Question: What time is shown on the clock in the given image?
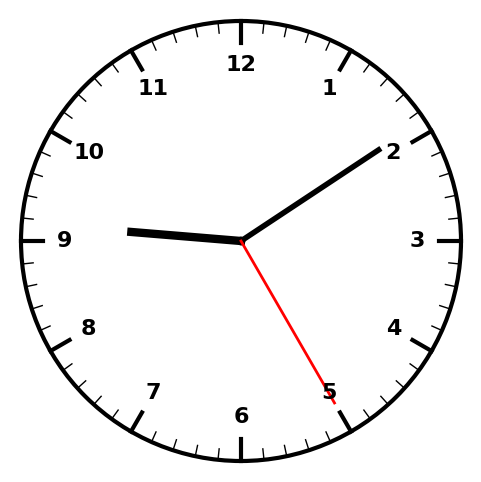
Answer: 09:09:25